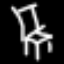
Label: chair